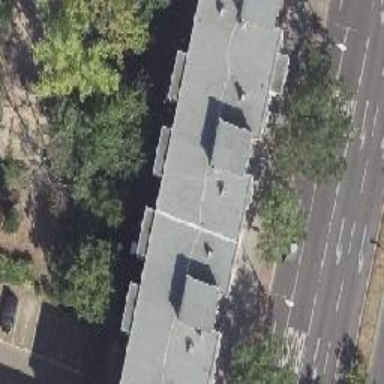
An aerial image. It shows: Building consisting of apartments.